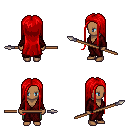
a pixel art fantasy rpg character, female body template, human, dark skin, red robe, teal pants, red extra-long hairstyle, spear, four views (front, back, left, right), 2x2 character sprite sheet, small pixel art, hard edges, no anti-aliasing